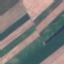
Land use / land cover class: AnnualCrop